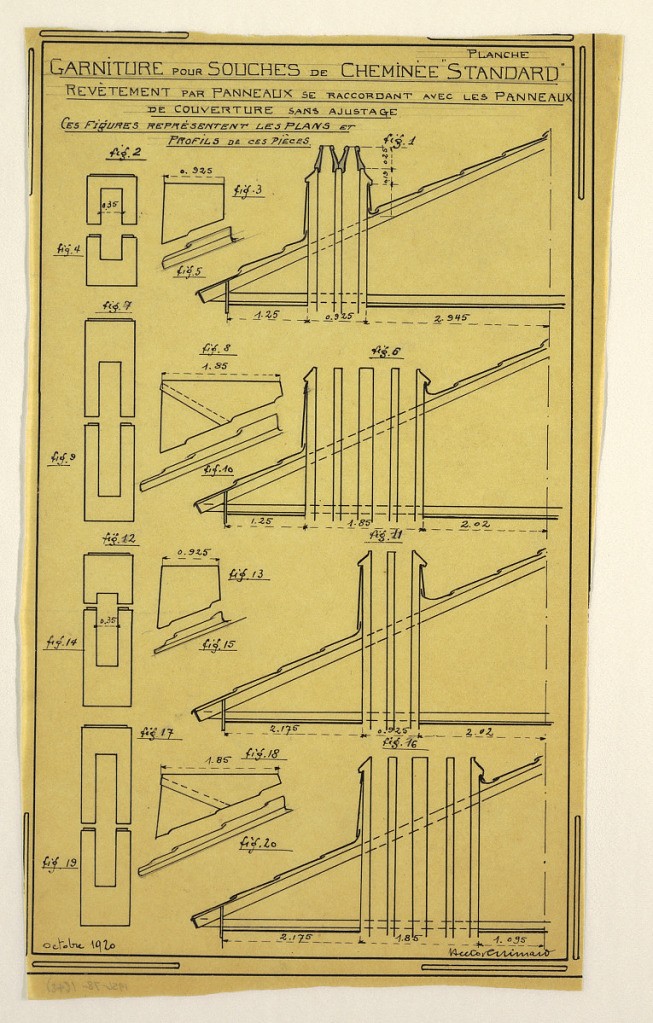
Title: Design for a Mass-Operational House Designed by Hector Guimard, Chimney Support Construction
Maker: Hector Guimard, French, 1867–1942
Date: October 1920
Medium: Pen and black ink, graphite on tracing paper
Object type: Drawing
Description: Design for a mass-operational house by Guimard, detailing the construction of supports for the chimney.